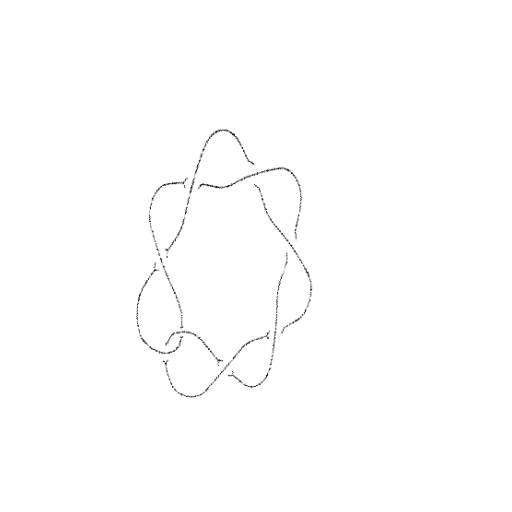
Crossing number: 8